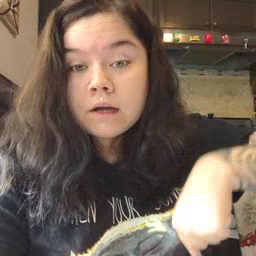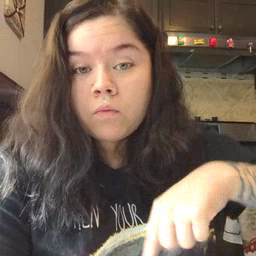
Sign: down